The plot is a Hilbert-envelope spectrum of a rotating bearing's acceleration signal, annotated with the bearing's characteristic defect frequencies. Diagnose the bearing from this image, choosing from: normal, inner_race, outer_race, ball.
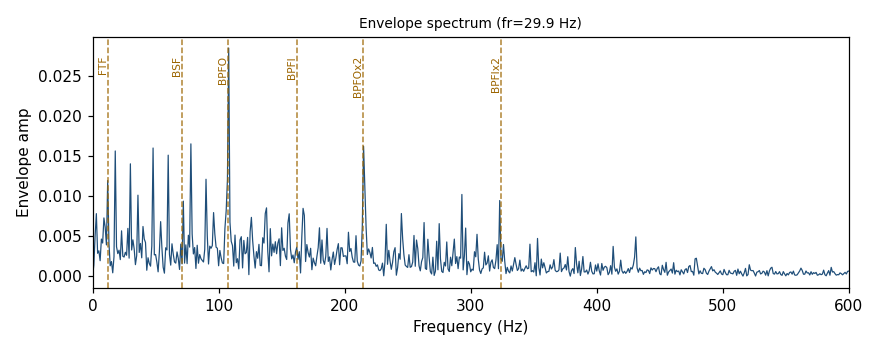
Answer: outer_race